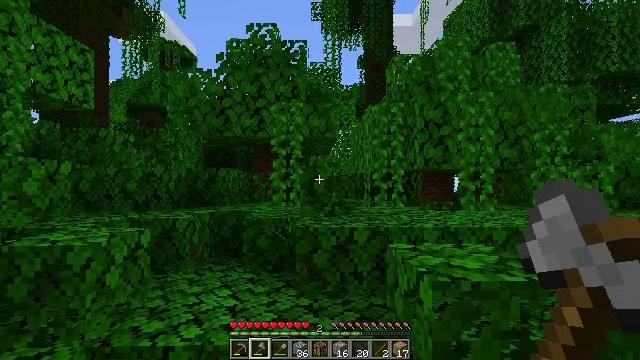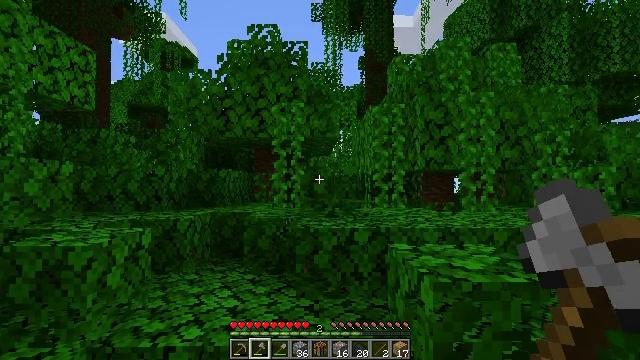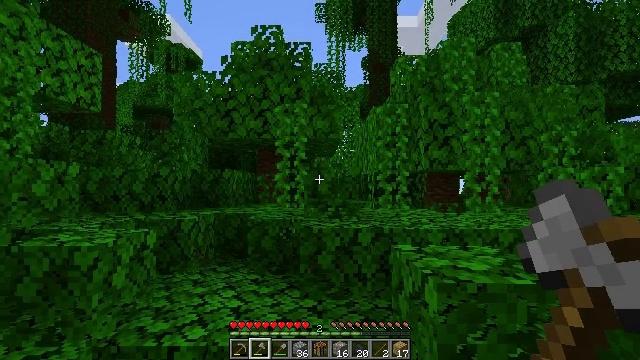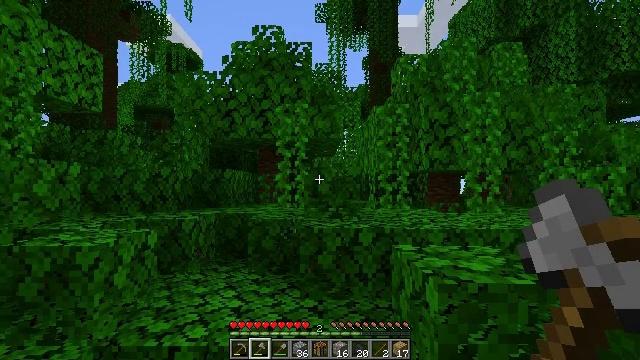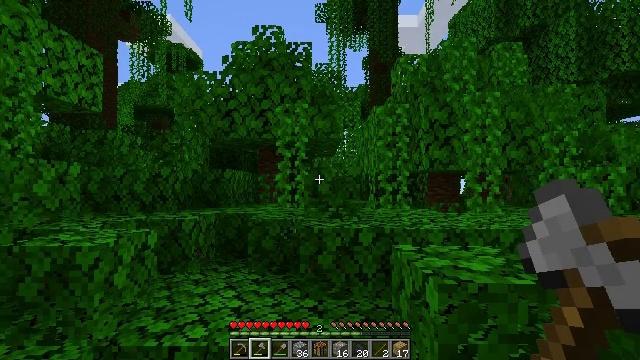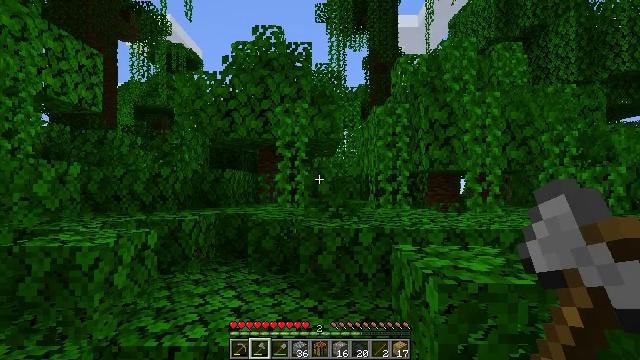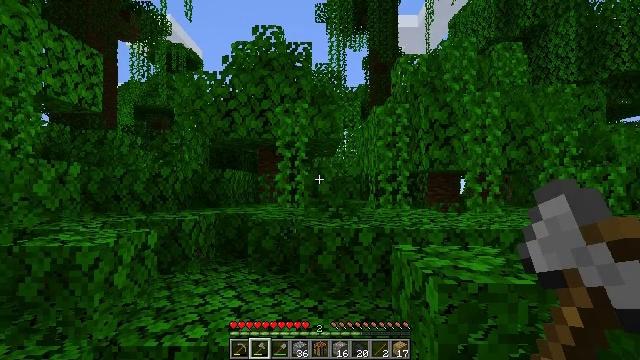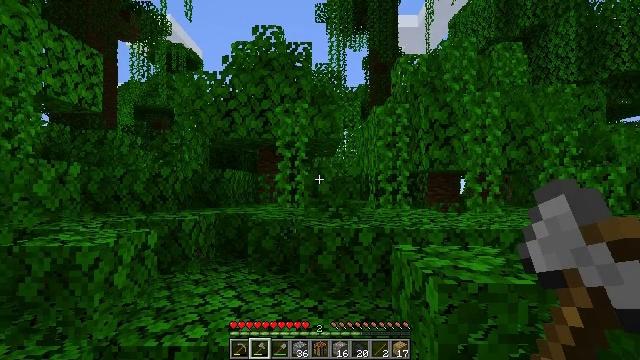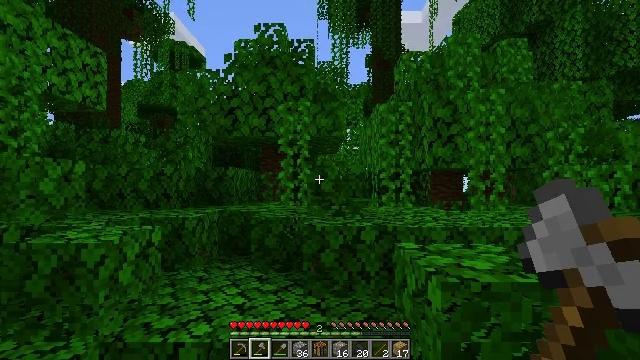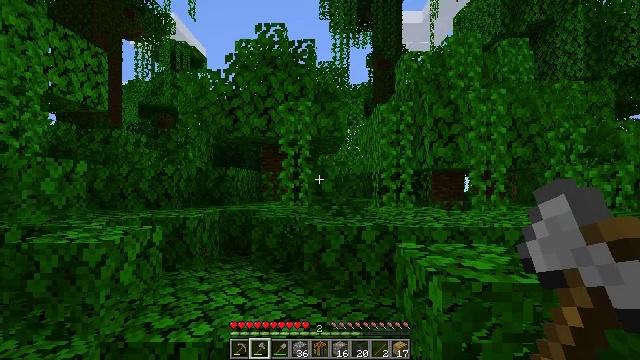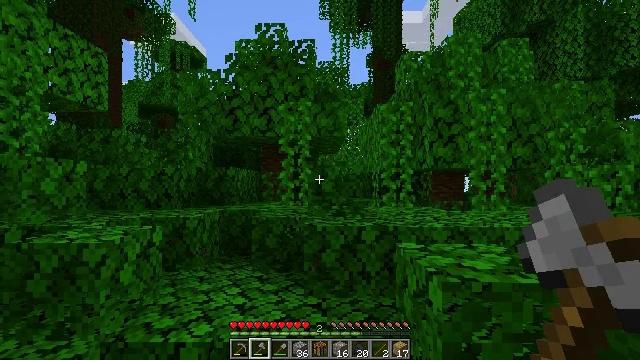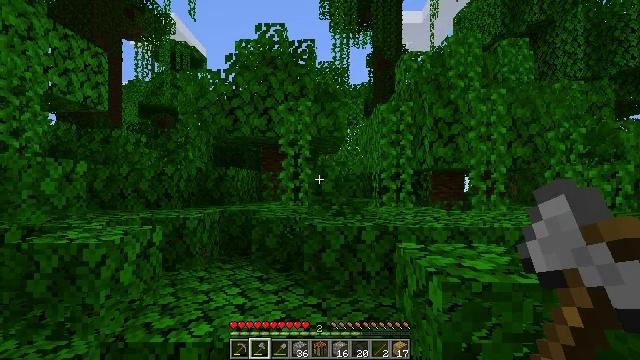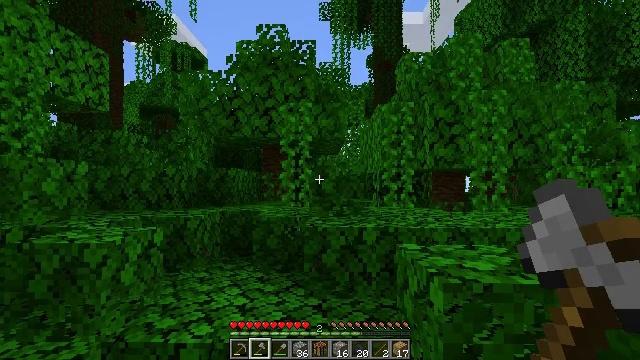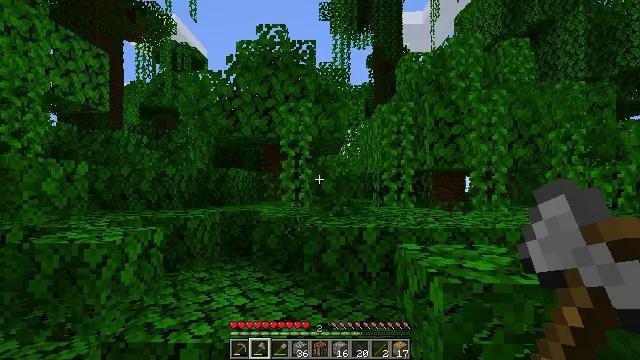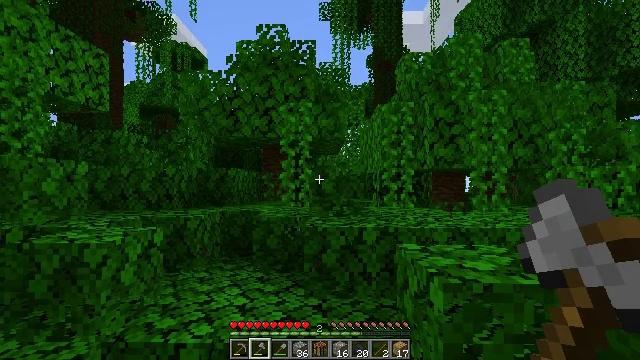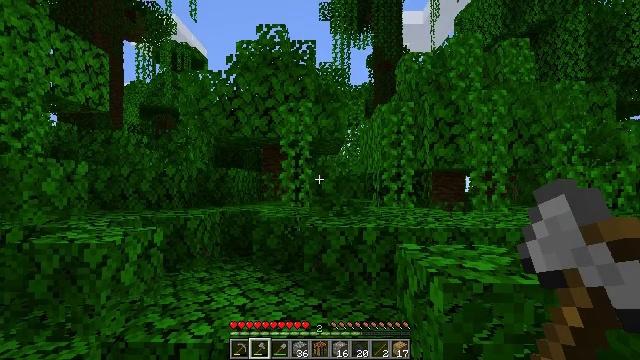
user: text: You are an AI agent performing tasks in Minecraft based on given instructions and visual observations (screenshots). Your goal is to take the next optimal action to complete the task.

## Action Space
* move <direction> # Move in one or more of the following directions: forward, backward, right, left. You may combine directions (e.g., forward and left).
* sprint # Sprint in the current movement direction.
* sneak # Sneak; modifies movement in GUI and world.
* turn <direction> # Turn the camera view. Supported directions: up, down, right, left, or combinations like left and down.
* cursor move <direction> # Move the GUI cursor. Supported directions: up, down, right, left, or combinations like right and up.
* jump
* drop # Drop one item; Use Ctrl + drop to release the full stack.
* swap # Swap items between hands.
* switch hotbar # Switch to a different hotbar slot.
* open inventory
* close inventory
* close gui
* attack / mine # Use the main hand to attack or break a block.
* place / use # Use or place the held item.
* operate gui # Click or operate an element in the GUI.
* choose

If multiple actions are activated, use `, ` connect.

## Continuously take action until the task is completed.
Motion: motion action
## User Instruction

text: End the life of a parrot.
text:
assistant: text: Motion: no_op
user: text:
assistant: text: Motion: no_op
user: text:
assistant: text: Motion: no_op
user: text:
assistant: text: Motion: no_op
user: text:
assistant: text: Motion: no_op
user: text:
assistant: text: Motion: no_op
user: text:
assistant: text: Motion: no_op
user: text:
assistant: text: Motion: no_op
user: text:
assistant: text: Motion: no_op
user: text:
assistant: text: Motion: no_op
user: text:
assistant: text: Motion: no_op
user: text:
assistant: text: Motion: no_op
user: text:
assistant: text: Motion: no_op
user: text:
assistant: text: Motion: no_op
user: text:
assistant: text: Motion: no_op
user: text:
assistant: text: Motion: no_op
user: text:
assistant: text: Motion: no_op
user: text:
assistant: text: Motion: no_op
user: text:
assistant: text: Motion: no_op
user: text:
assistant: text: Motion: no_op
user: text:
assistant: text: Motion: no_op
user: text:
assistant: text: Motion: no_op
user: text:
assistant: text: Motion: no_op
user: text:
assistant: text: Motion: no_op
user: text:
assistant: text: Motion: no_op
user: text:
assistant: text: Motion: no_op
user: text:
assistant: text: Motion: no_op
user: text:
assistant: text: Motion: no_op
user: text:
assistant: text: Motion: no_op
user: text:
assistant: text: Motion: no_op